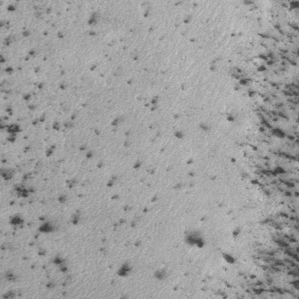
Label: frost